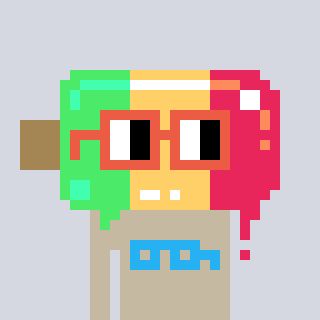
a pixel art character with square orange glasses, a icepop-shaped head and a bege-colored body on a cool background